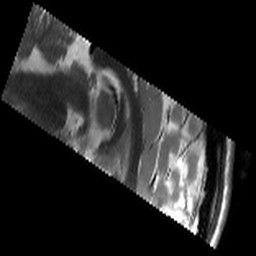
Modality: T2w
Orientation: sagittal
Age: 22
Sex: male
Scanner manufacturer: siemens
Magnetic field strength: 3 T
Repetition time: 8.02 s
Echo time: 0.08 s